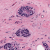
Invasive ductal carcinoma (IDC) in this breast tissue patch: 0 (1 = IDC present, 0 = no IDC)